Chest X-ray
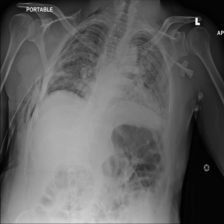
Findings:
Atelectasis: negative
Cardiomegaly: negative
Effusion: negative
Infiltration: negative
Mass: negative
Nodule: negative
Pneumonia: negative
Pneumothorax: positive
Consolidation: negative
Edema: negative
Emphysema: negative
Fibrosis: negative
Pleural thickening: negative
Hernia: negative